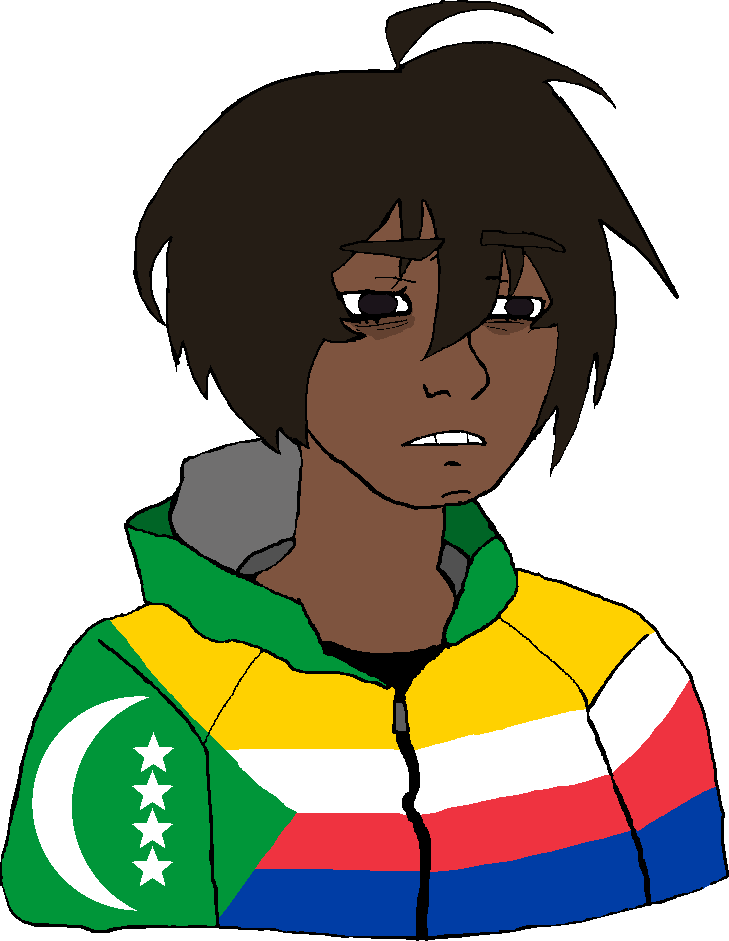
Label: 5_Twinkjak